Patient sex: F
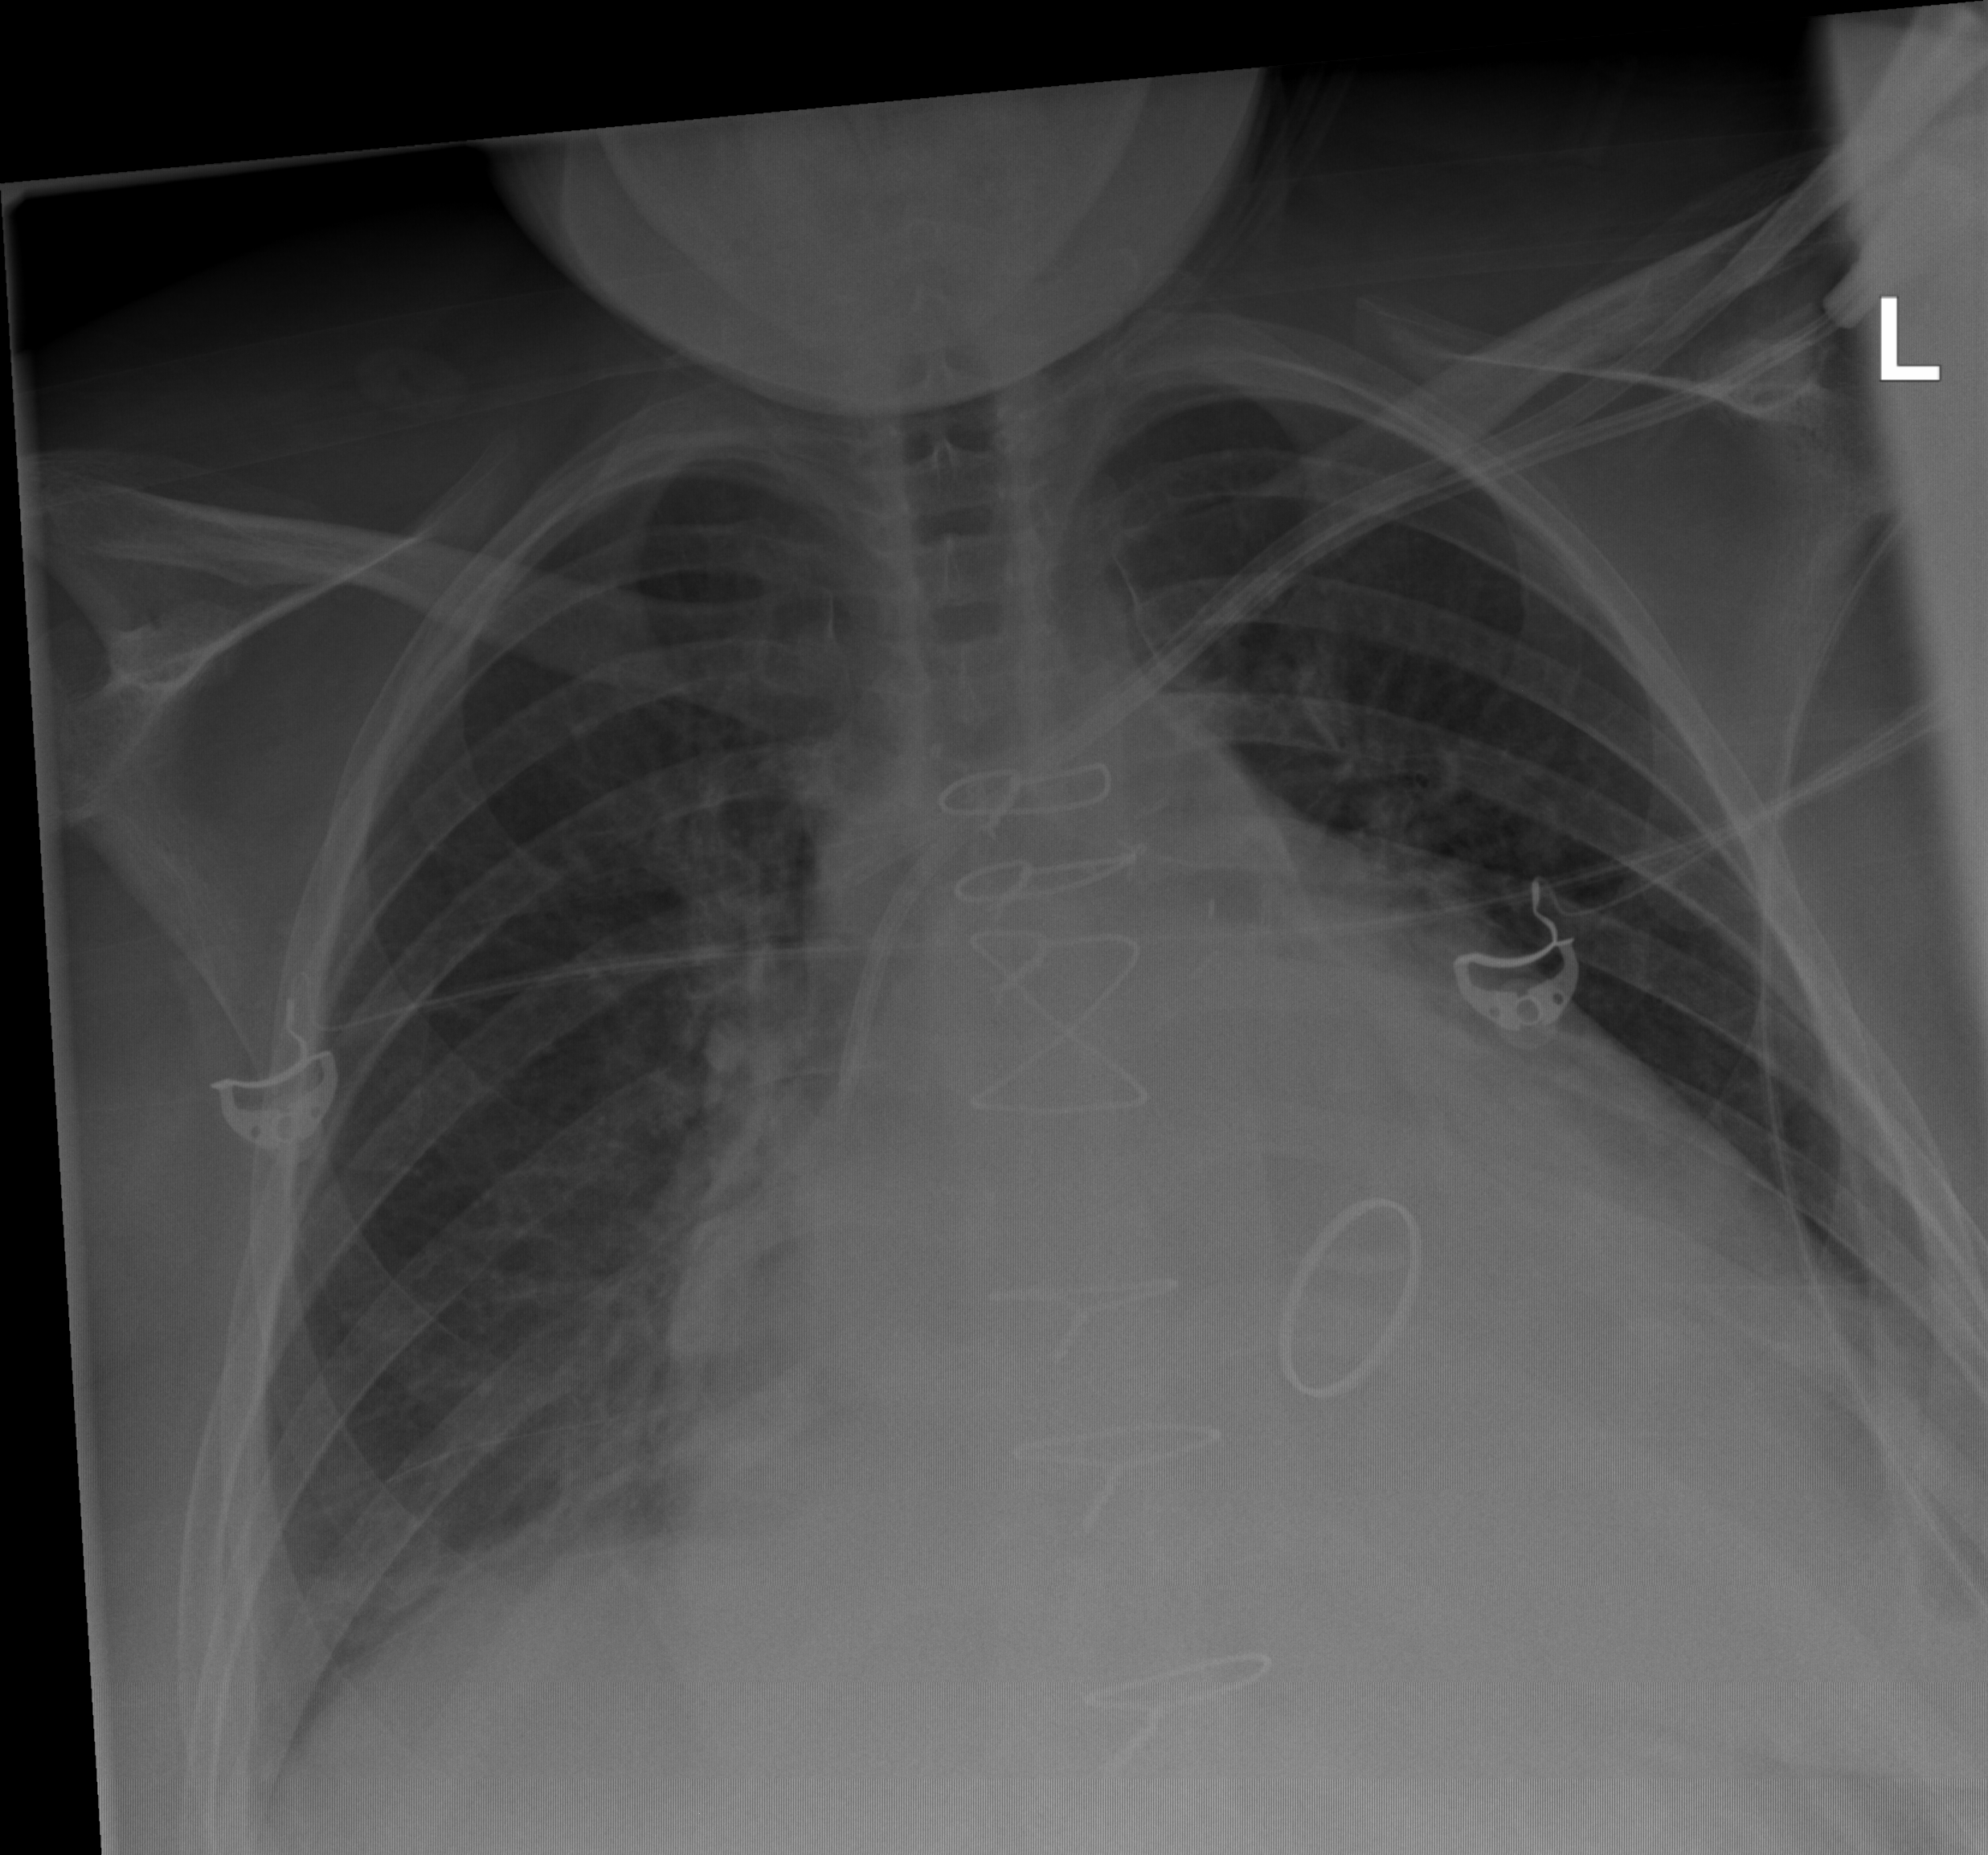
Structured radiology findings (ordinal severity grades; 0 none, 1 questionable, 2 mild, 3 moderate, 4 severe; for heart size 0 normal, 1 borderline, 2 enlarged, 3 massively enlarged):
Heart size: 3
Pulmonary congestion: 2
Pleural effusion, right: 1
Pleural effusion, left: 1
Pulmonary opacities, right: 1
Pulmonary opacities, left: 0
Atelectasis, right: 0
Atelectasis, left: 0